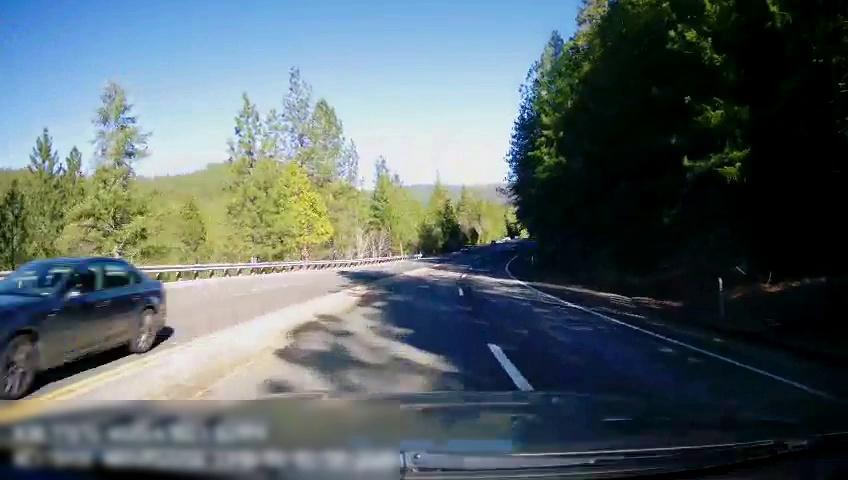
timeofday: Day
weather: Sunny
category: Drivable Space
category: Vehicles | Car
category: Lanes | Opposite Lane
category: Lanes | Alternate Lane
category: Lanes | Current Lane
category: Lanes | Opposite Lane
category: Lanes | Current Lane
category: Lanes | Alternate Lane
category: Lanes | Opposite Lane